This grayscale texture is a bearing vibration snapshot reshaped row-by-row into a square image. Classify the bearing condition as one of: normal, inner_race, outer_race, ball.
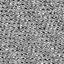
Answer: outer_race